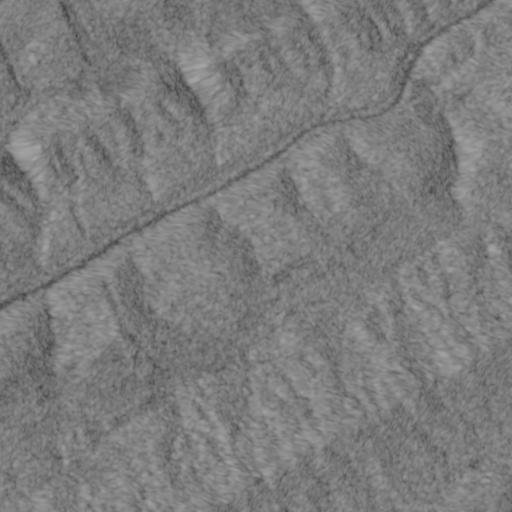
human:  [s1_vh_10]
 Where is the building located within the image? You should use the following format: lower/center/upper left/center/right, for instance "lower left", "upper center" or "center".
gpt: The building is located in the upper left of the image.
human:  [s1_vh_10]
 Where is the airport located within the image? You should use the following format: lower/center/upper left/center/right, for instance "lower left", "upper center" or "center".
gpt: There is no airport in the image.

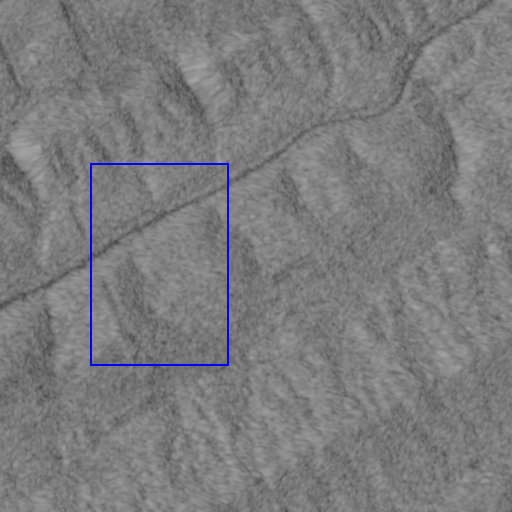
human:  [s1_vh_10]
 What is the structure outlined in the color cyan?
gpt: There is no cyan outline.
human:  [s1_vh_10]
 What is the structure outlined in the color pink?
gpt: There is no structure outlined in pink.